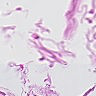
Metastatic tissue present: no